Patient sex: M
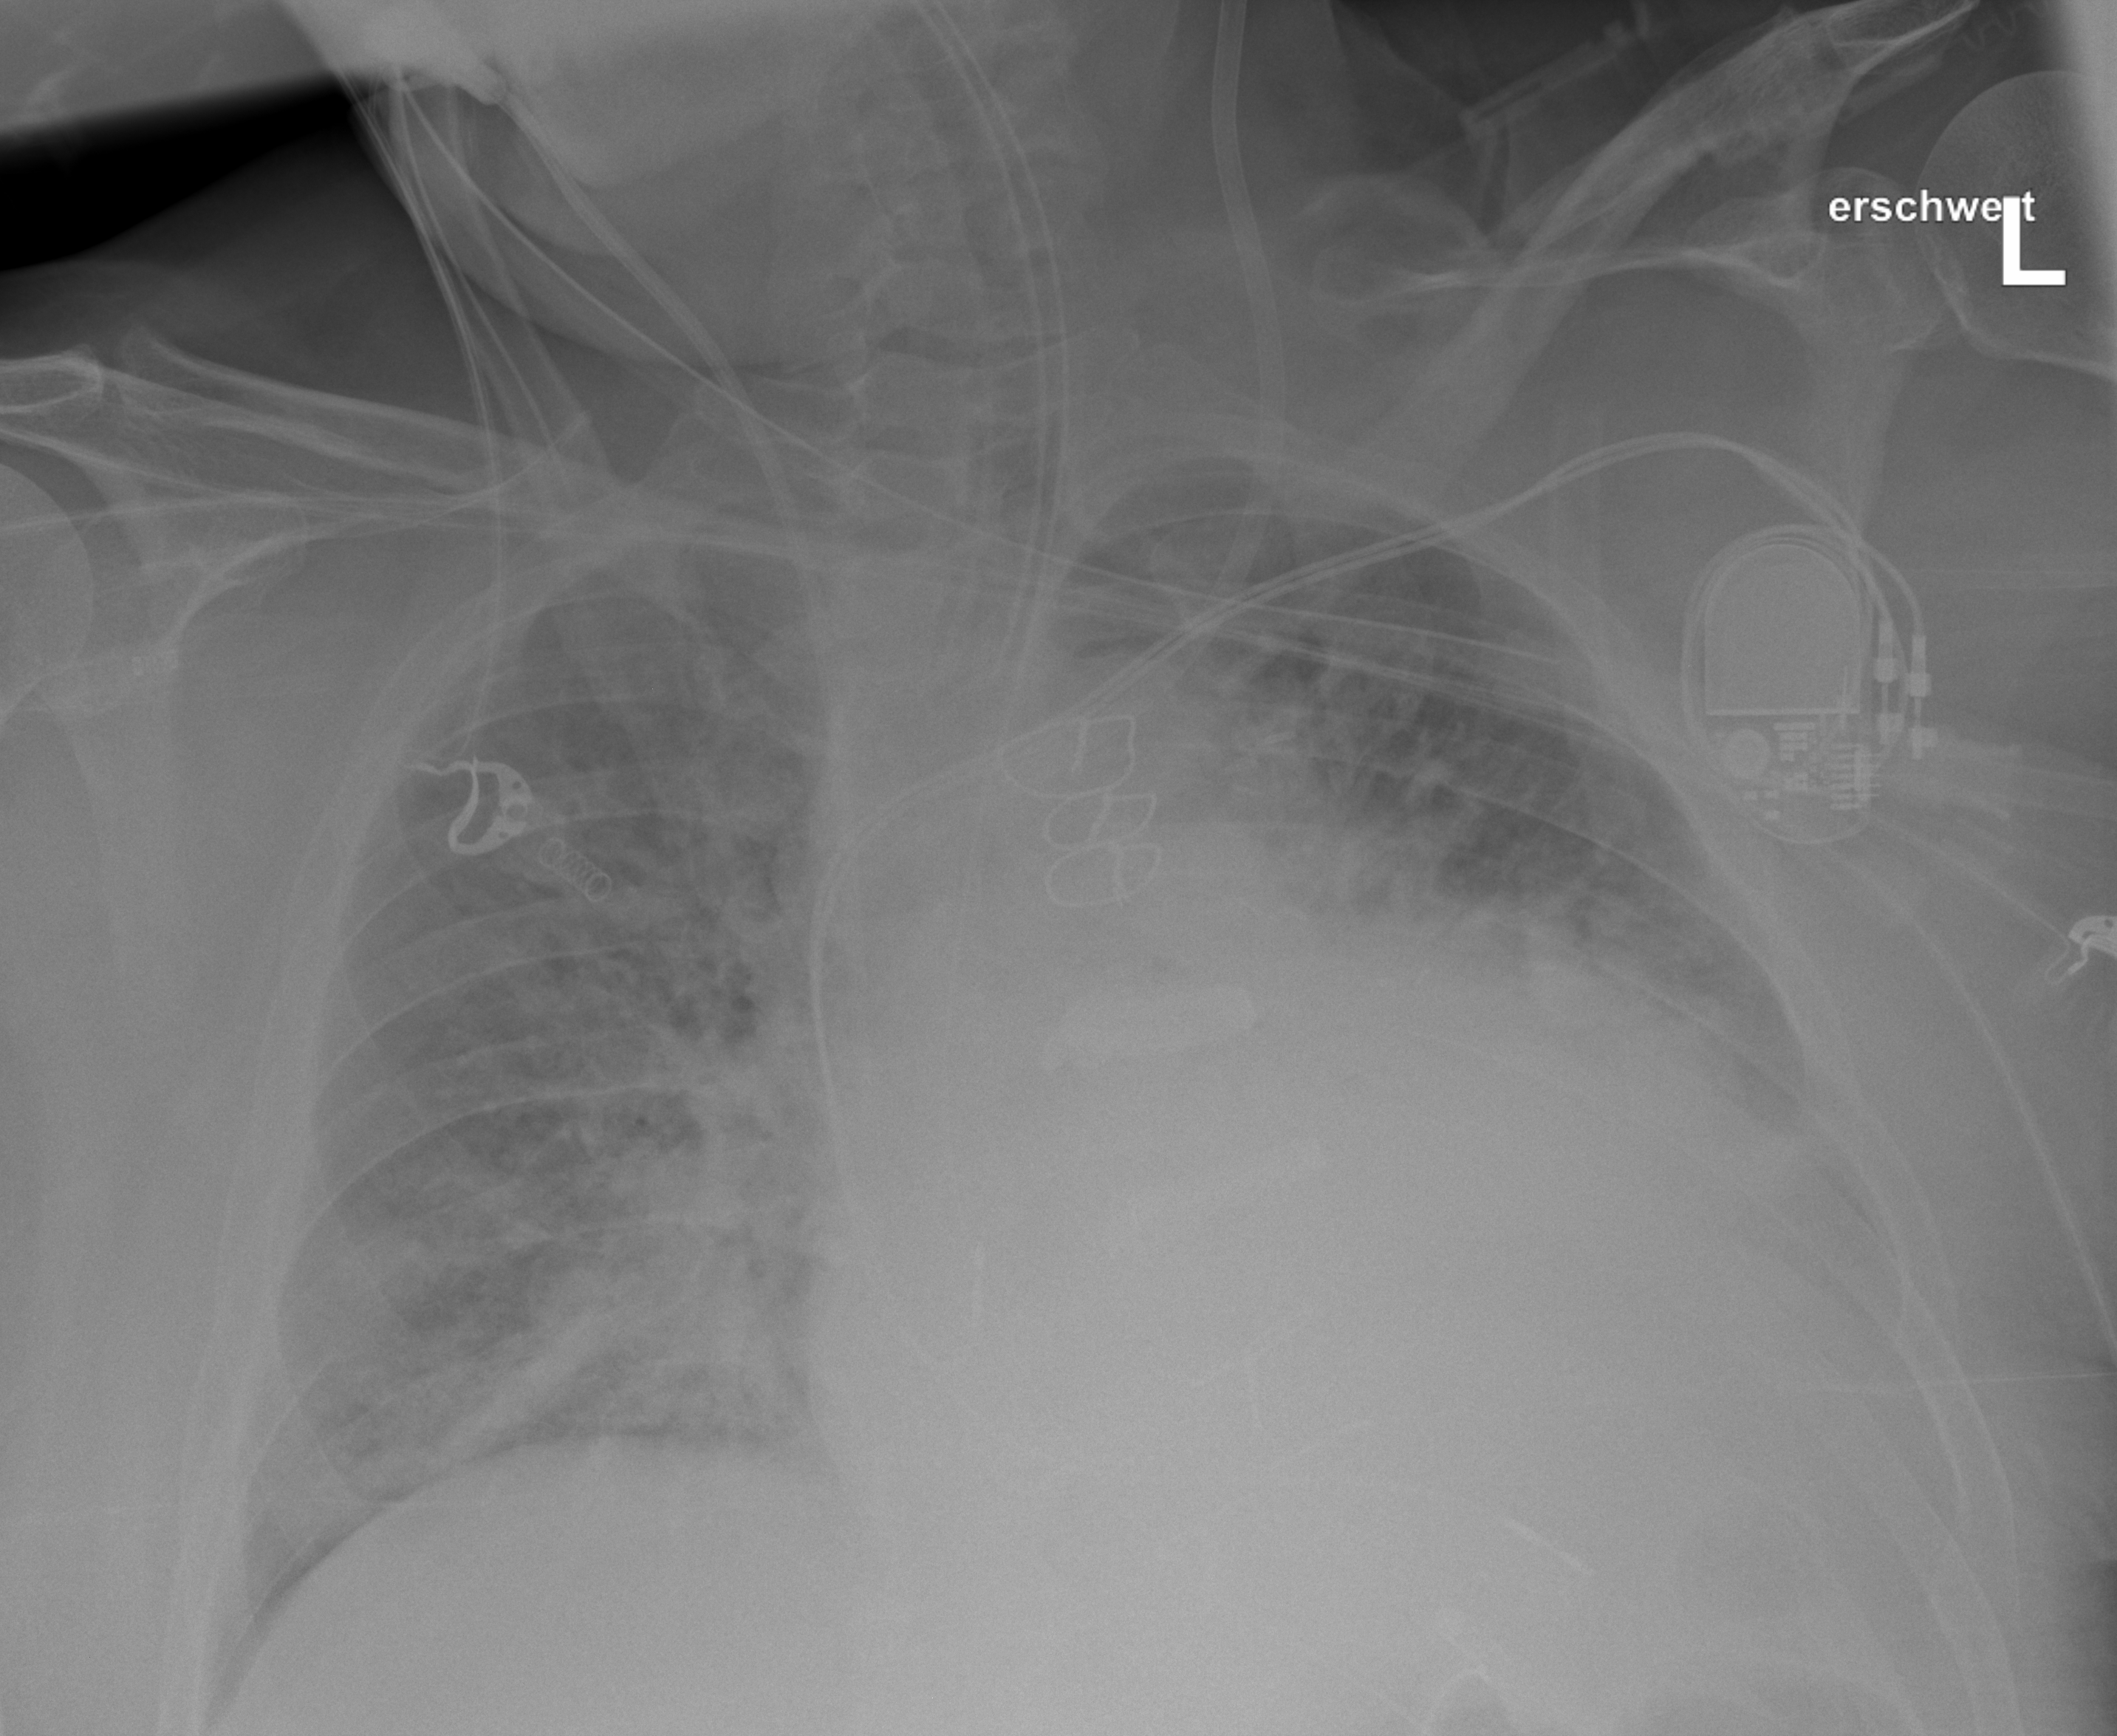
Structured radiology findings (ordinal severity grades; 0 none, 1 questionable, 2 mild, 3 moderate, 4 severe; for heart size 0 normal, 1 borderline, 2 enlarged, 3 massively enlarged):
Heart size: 3
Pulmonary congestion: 2
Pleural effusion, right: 0
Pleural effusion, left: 2
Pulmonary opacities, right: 3
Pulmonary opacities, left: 3
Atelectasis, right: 2
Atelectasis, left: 2